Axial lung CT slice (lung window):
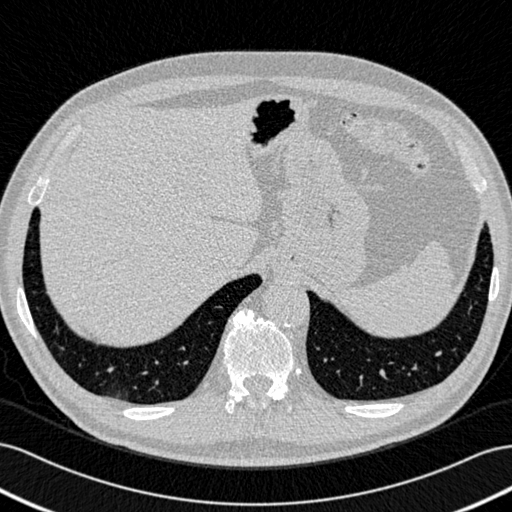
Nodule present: no